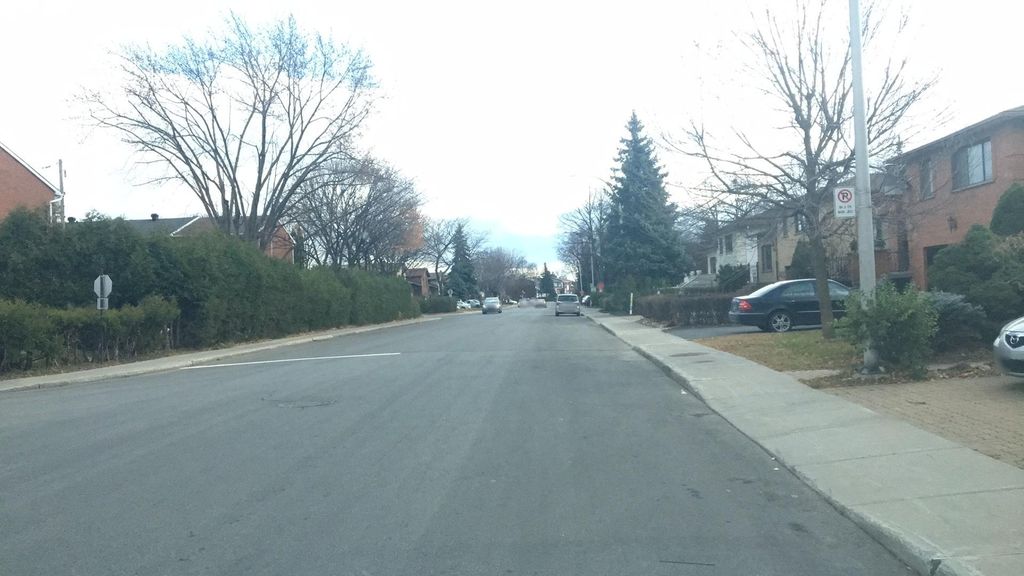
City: montreal